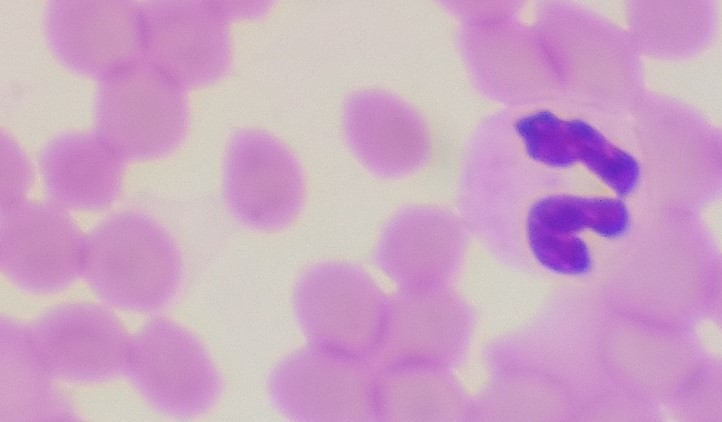
White blood cell type: Neutrophil